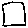
Label: square